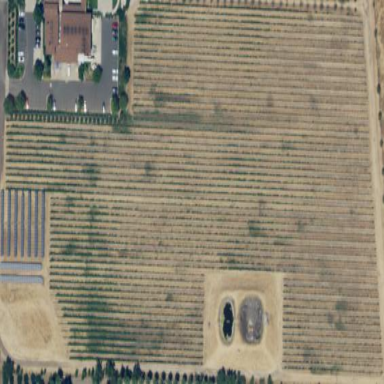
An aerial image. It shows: Vineyard where grapes are grown.